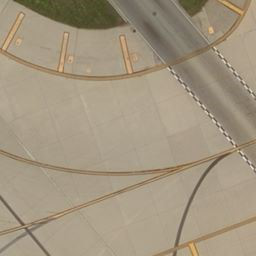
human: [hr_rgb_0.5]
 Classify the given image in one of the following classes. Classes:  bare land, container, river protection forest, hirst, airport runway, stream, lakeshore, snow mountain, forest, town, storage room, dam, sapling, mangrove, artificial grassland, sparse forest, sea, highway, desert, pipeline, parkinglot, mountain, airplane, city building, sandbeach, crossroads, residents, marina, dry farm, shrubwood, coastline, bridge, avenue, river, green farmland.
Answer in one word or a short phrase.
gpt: airport runway